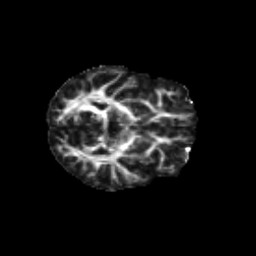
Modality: FA
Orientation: axial
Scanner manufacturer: siemens
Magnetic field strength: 3 T
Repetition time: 9.2 s
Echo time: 0.084 s